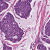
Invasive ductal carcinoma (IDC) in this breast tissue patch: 1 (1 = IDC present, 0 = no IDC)